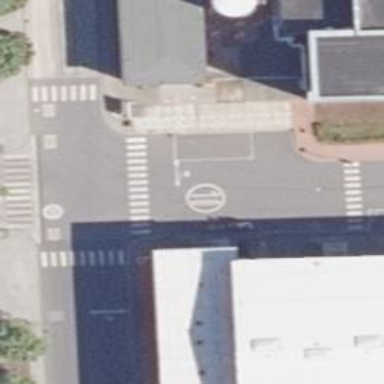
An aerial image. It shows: Zebra crossing on the road.